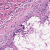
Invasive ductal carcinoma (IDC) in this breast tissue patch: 0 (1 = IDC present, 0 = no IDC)